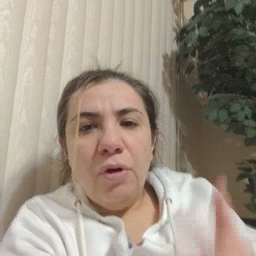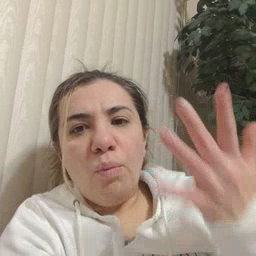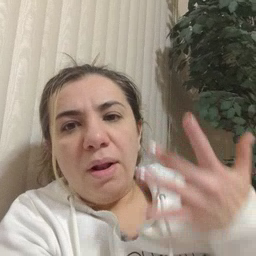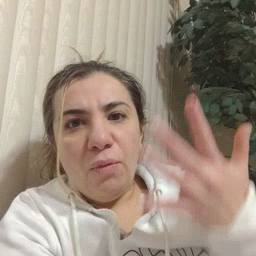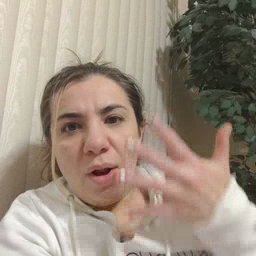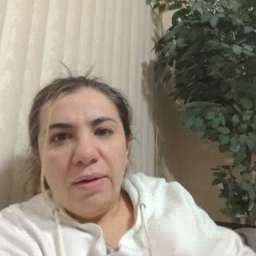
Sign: wait